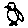
Label: bird